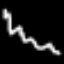
Label: squiggle